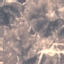
Land use / land cover class: HerbaceousVegetation